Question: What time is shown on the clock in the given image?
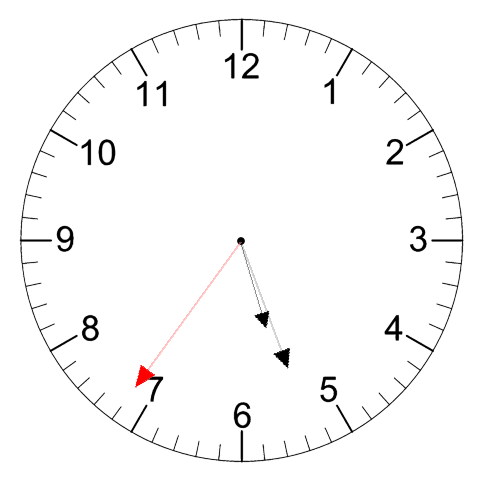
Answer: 05:26:36